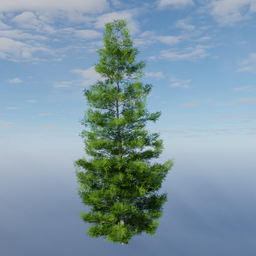
Label: nature